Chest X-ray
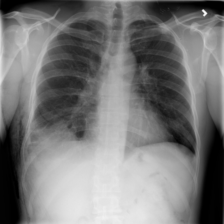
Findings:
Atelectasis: negative
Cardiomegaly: negative
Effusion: negative
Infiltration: positive
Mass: negative
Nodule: negative
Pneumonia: negative
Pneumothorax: negative
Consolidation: negative
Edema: negative
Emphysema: positive
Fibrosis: negative
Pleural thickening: negative
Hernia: negative